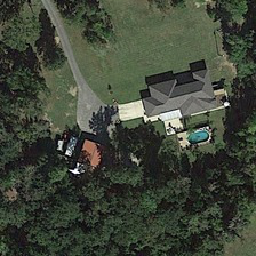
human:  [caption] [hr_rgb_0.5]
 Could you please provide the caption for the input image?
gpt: The house of the grey roof is surrounded by tall trees.

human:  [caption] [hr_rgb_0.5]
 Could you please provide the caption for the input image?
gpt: The House of the Grey Roof is surrounded by tall trees.

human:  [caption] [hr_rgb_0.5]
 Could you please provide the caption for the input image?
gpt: The house with a grey roof is surrounded by tall trees.

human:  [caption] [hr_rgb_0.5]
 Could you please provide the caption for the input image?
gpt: A gray roof house is surrounded by tall trees.

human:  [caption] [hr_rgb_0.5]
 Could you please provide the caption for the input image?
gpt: The house with a grey roof is surrounded by tall trees.